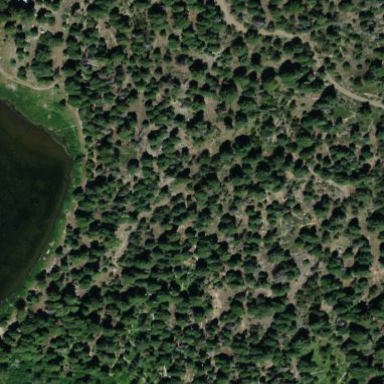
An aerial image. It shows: Forest area.